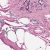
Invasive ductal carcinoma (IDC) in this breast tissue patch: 0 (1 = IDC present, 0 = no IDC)